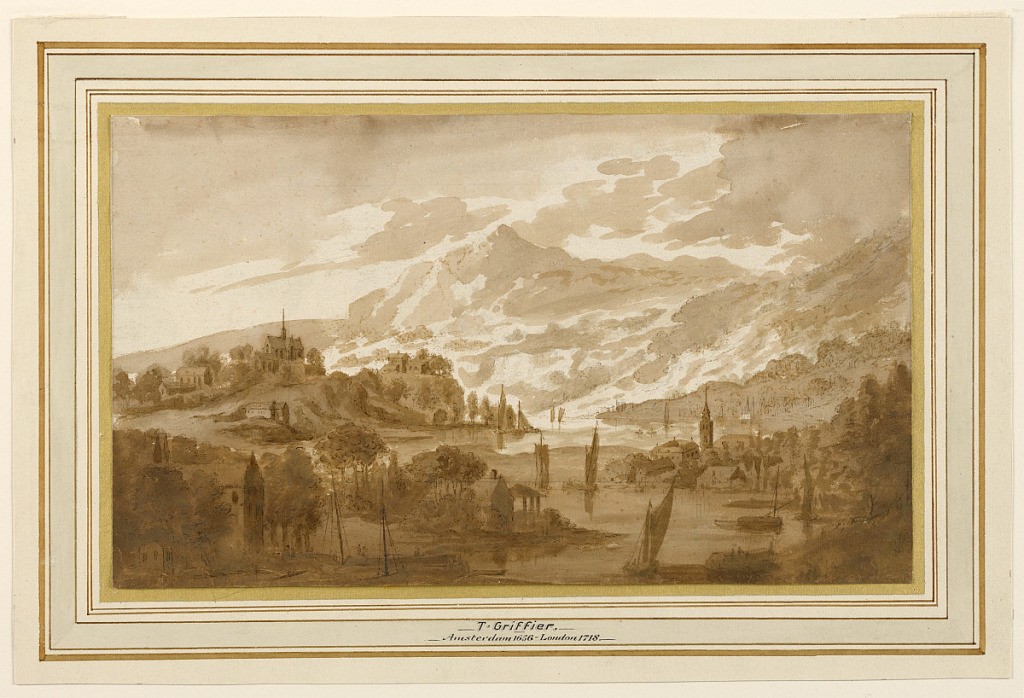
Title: Harbor Scene
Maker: Jan Griffier I, Dutch, active England, 1645 - 1718
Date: ca. 1700
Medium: Pen and sepia washes on paper
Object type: Drawing
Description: A harbor scene, with many small sailboats in foreground. Buildings to left and right. Mountains in distance. On verso: unfinished drawing, perspective view of building set in a park.